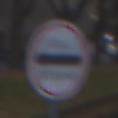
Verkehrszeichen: Zollstelle
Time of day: SunriseSunset
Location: Outdoor (Urban)
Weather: PartlyCloudy
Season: NotSpecified
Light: Natural